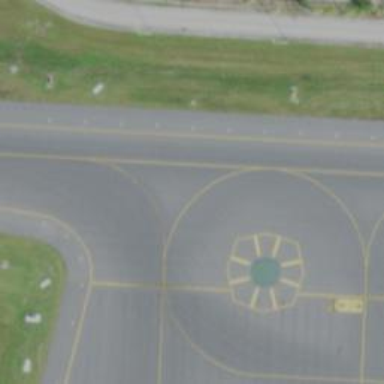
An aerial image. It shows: View of taxiway at the airport.